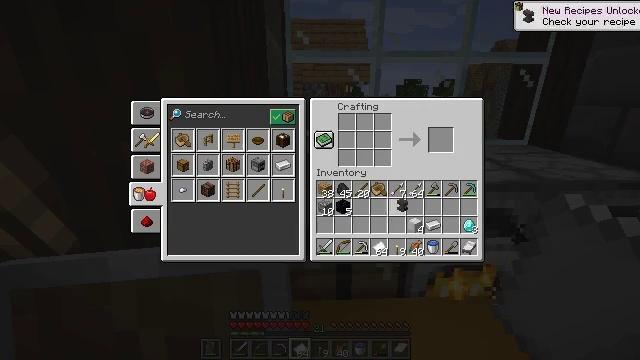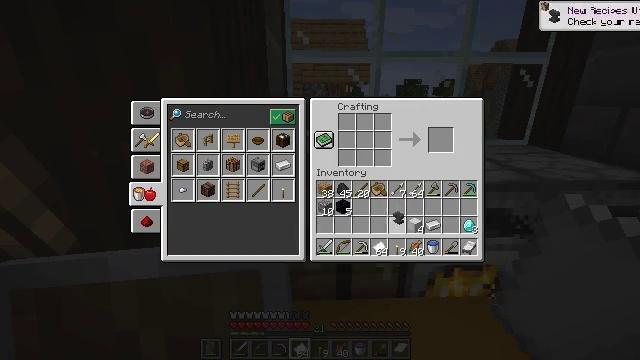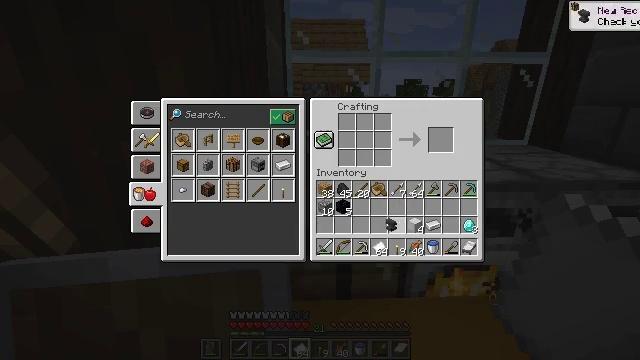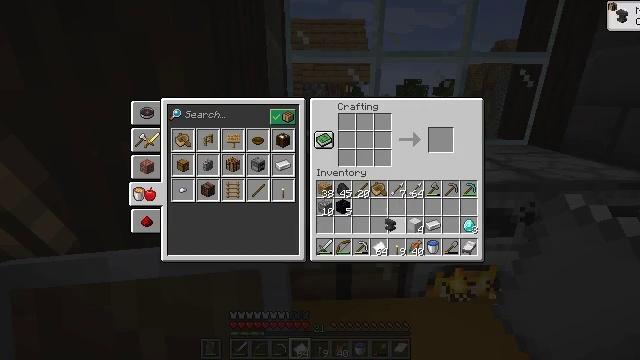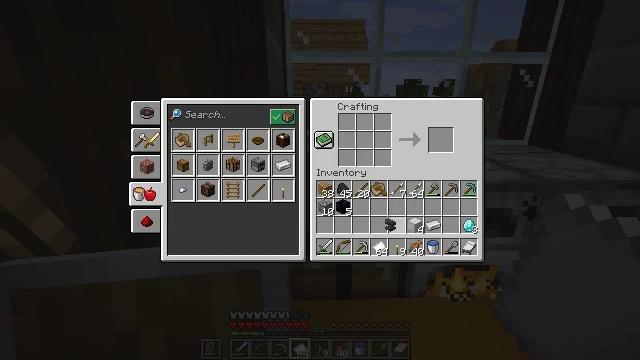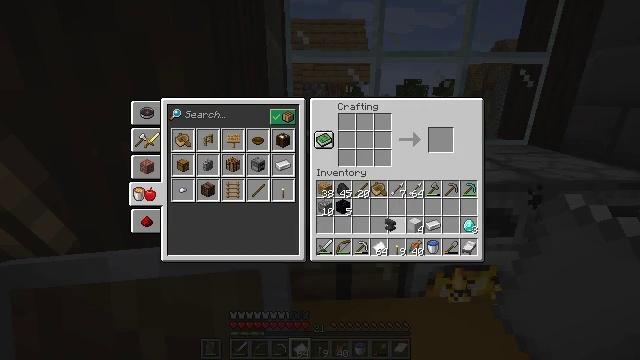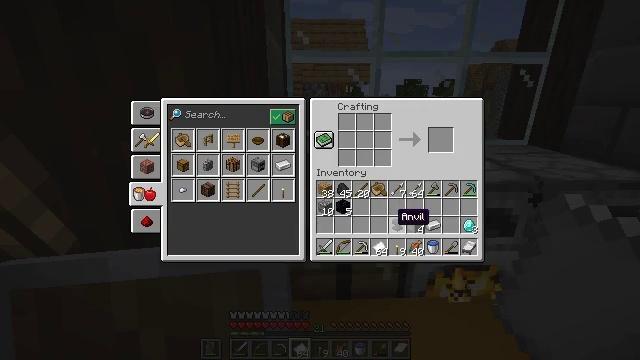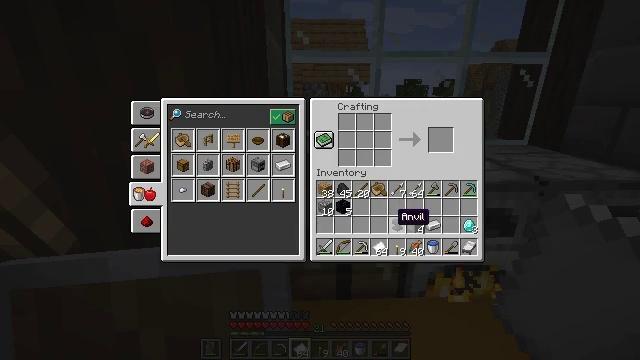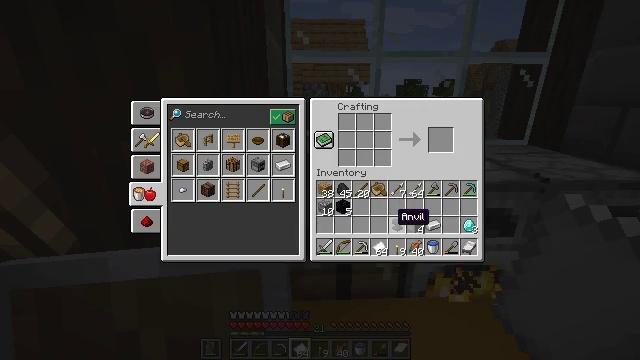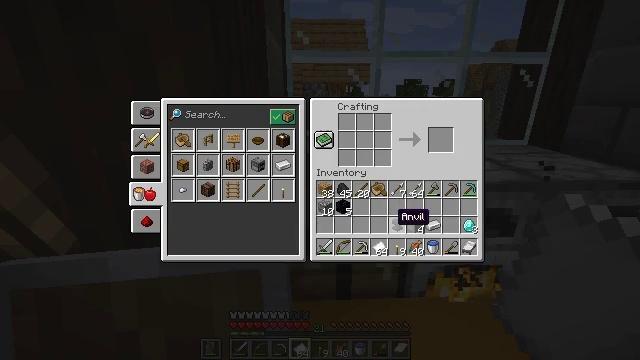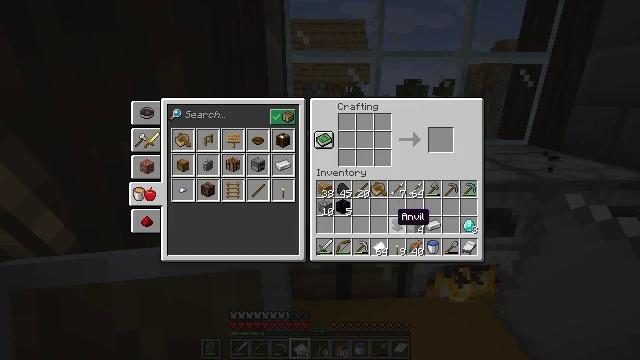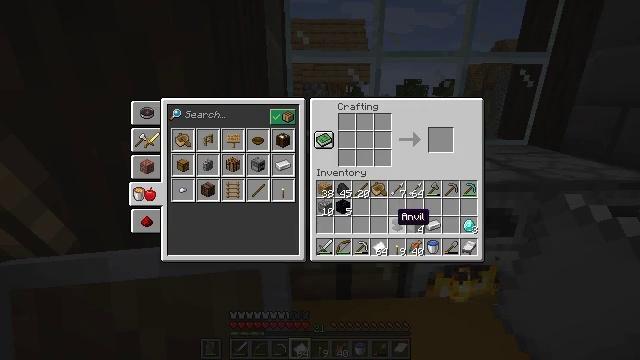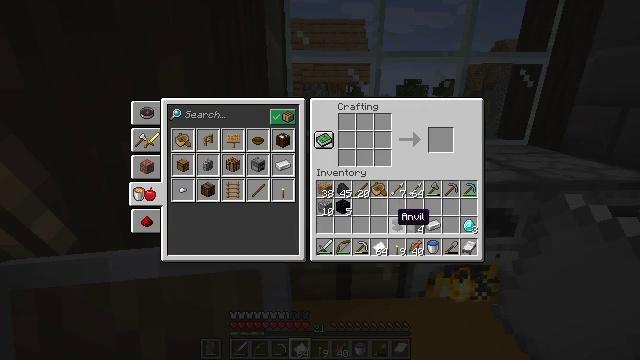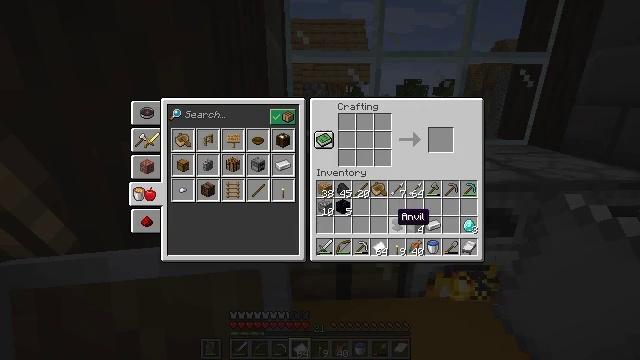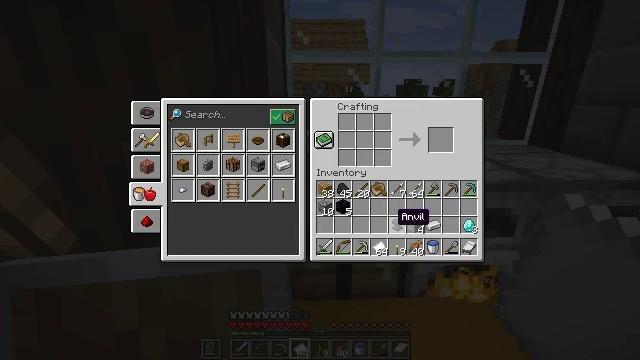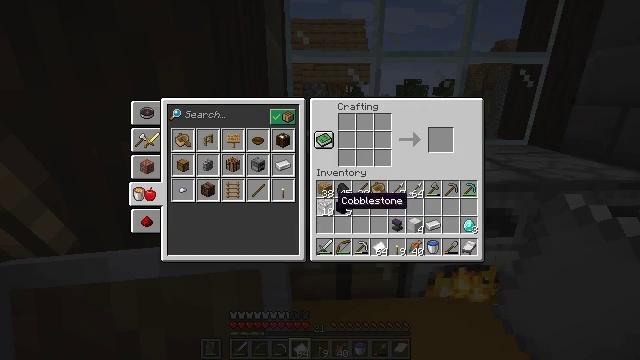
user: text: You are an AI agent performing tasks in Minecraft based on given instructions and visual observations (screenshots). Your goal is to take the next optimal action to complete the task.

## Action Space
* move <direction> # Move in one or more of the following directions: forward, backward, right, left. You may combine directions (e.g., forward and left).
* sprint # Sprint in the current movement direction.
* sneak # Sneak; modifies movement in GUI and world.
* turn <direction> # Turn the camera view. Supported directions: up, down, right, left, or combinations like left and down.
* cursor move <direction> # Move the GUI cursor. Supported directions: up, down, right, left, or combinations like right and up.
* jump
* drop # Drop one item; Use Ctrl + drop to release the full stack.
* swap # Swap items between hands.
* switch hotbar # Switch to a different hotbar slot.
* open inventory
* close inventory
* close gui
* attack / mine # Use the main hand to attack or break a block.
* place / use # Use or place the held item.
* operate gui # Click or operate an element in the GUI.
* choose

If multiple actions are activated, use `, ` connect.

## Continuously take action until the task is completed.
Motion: motion action
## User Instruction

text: Craft the iron block using nine iron ingots.
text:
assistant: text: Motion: cursor move down, open gui
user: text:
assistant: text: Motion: cursor move left
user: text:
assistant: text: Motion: no_op
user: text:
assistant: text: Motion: operate gui
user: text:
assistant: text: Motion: operate gui
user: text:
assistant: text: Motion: no_op
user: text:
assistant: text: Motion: no_op
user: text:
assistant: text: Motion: no_op
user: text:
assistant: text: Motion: no_op
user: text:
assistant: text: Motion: no_op
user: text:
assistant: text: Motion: no_op
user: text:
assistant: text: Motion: no_op
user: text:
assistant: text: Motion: no_op
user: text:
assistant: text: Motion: no_op
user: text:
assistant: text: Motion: cursor move left and up
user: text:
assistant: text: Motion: cursor move left
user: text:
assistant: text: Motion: no_op
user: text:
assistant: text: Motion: no_op
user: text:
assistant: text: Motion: no_op
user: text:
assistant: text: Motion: turn right, close gui
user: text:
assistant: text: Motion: turn right and up
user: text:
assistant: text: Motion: move forward, turn right and up
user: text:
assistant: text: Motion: move forward, turn right and up
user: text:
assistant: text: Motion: move forward, sprint, turn right and down
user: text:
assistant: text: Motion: move forward, sprint, turn right and down
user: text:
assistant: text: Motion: move forward, sprint, turn right
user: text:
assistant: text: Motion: move forward
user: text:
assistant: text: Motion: move forward, turn left
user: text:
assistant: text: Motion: move forward, turn left
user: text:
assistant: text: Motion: move forward, turn left and up